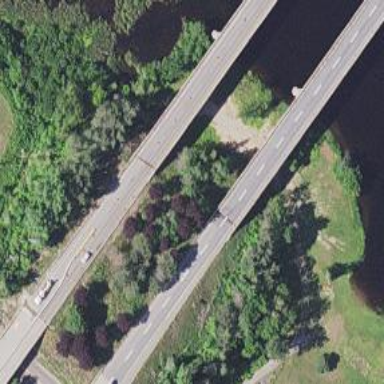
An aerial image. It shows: Motorway bridge with asphalt surface.